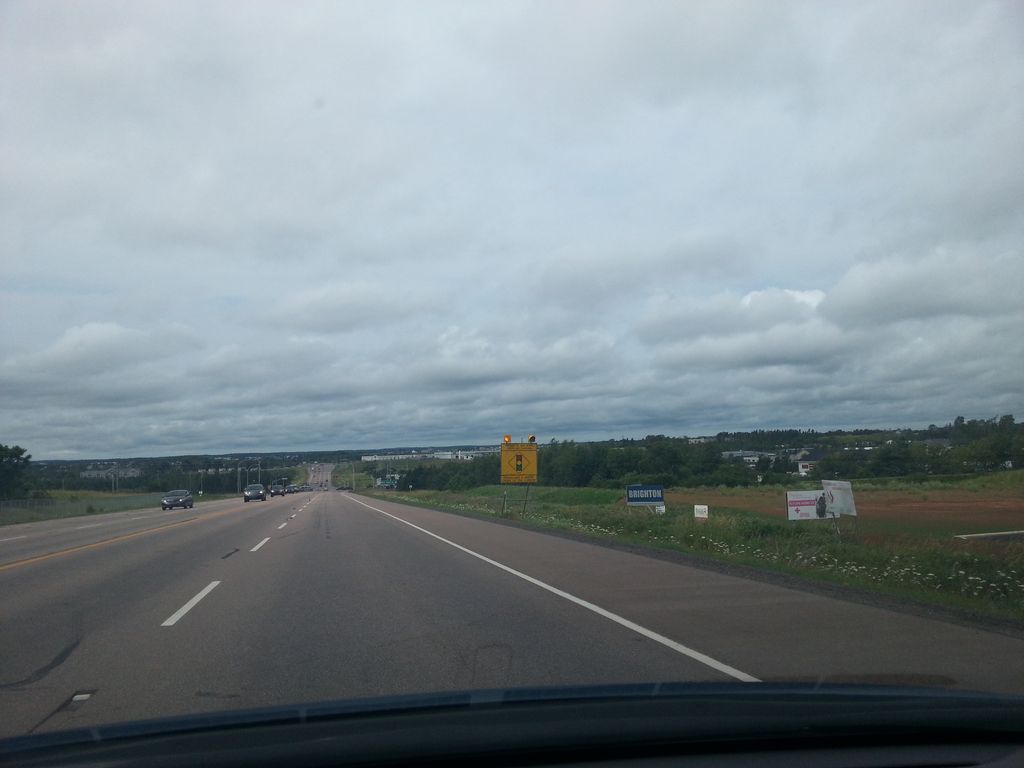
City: charlottetown